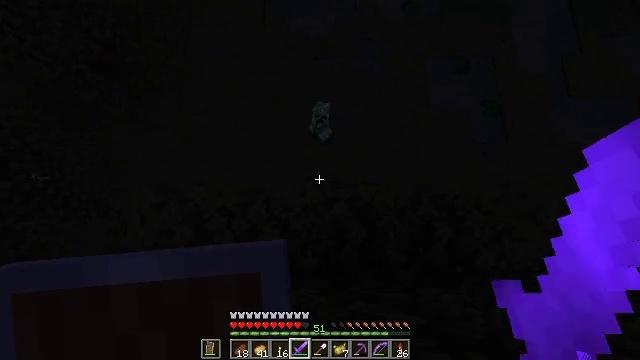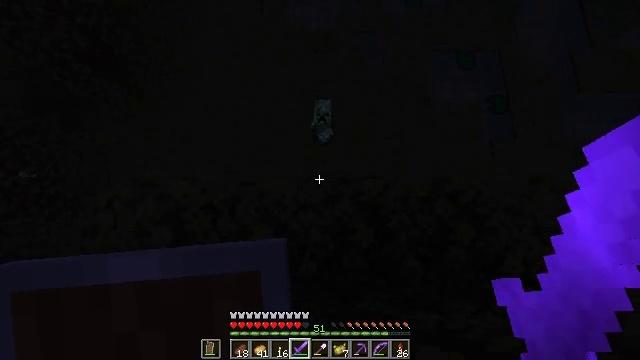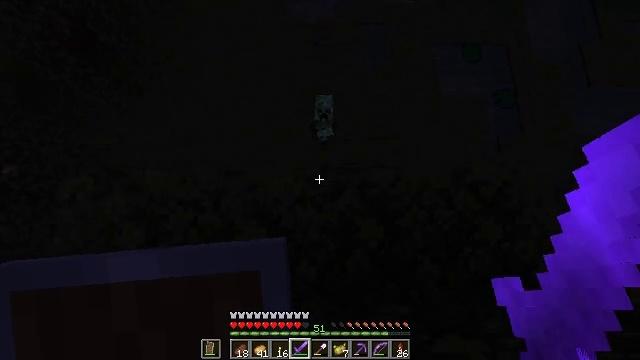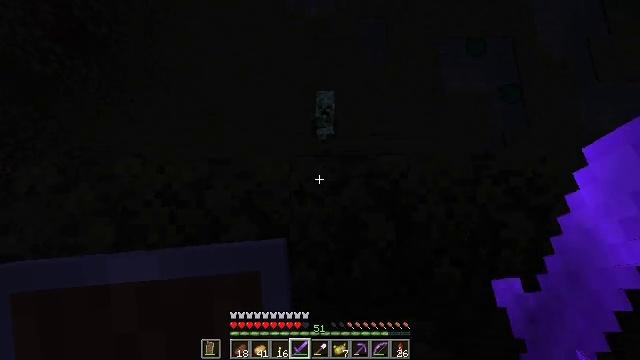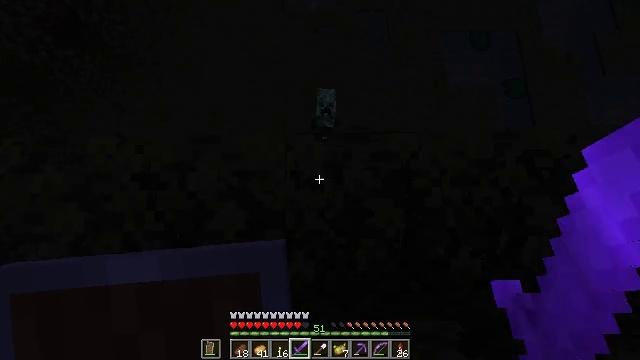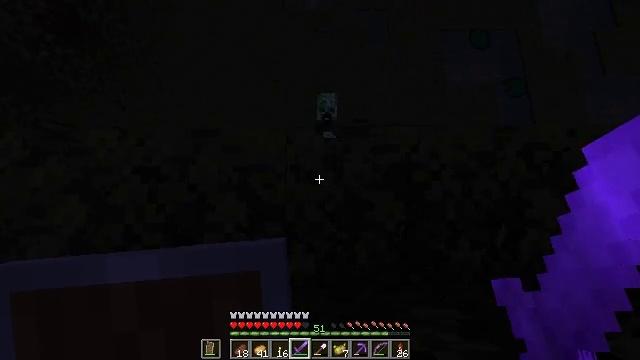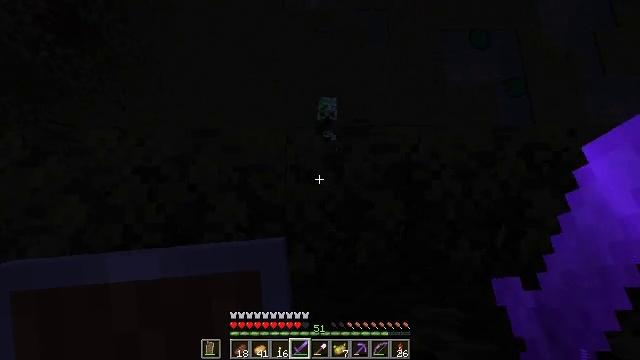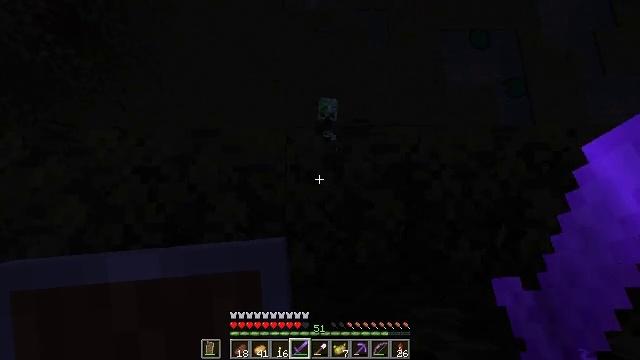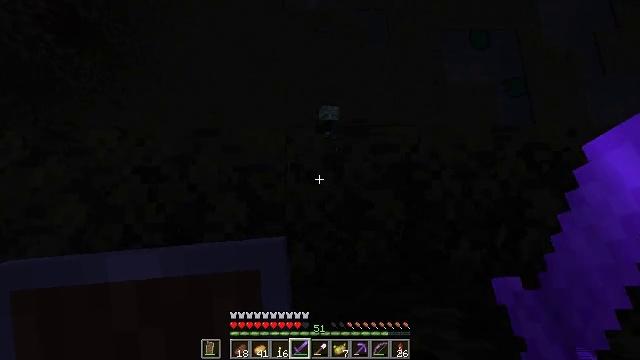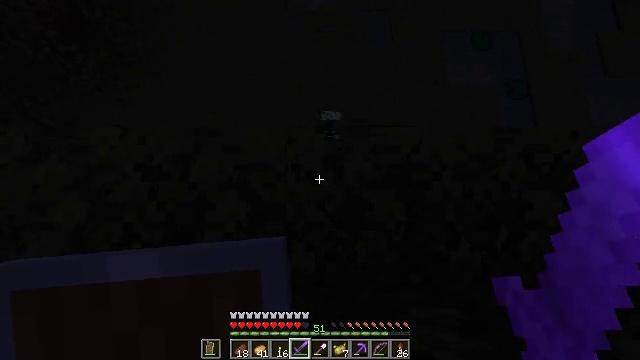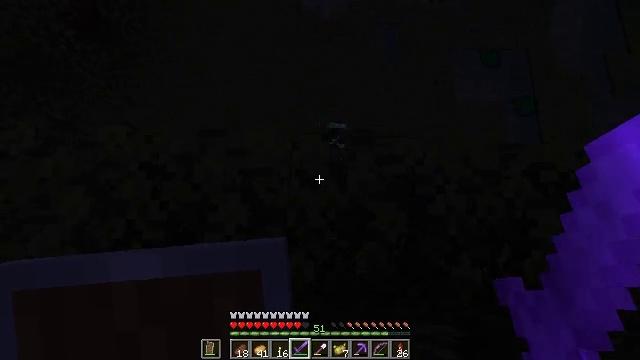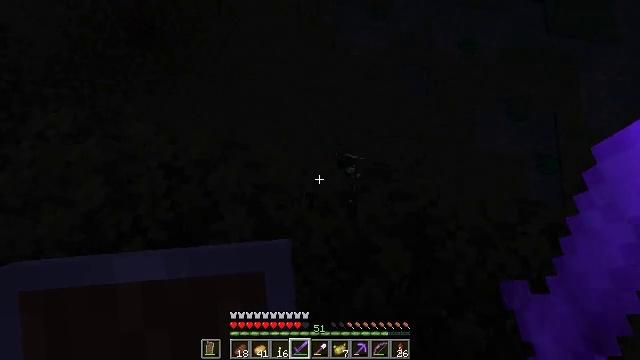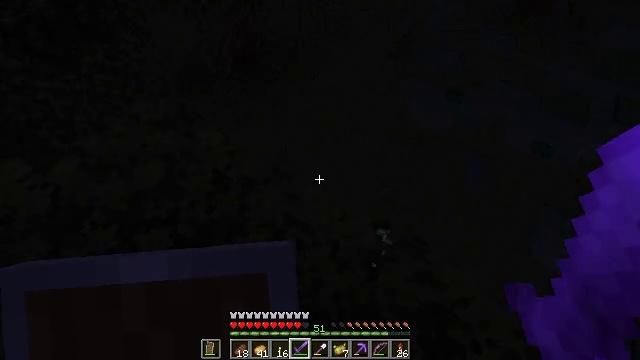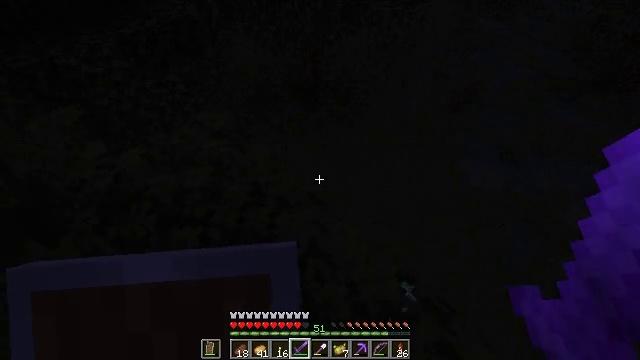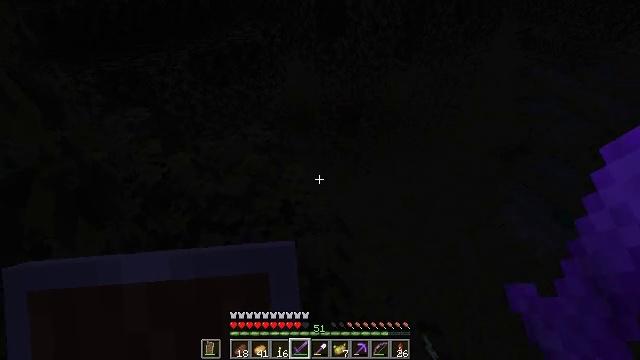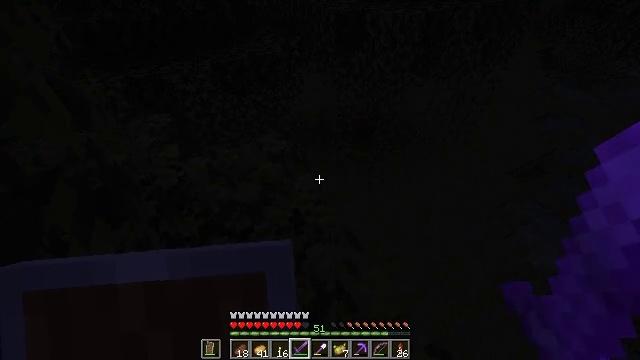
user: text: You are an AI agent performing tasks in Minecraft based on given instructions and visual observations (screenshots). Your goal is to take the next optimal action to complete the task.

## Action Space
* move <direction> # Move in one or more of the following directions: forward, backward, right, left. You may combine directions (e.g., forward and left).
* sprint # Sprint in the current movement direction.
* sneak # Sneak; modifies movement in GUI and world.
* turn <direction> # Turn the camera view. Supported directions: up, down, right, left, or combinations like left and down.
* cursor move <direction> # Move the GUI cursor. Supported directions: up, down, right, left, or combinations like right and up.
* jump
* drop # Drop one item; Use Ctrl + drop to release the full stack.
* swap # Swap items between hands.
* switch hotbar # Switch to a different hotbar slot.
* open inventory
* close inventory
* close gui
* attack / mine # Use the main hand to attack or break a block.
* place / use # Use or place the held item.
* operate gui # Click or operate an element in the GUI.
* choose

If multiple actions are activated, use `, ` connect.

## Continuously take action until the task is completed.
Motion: motion action
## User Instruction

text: Hunt mobs.
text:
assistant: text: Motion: move back
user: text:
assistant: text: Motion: move back
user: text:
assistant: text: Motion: move back
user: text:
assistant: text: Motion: move back
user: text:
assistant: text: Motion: no_op
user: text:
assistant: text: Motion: no_op
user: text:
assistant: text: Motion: no_op
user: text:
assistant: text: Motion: no_op
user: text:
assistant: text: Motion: no_op
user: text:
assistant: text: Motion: turn left and up
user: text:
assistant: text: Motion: turn left and up
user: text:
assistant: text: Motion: turn left and up
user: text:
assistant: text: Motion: turn left and up
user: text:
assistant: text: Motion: turn left and up
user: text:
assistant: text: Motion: turn left and up
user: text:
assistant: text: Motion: no_op
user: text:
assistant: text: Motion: no_op
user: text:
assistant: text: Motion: no_op
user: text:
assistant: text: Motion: no_op
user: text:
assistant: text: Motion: move forward
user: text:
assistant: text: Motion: move forward
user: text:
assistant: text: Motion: move forward
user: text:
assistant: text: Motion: move forward
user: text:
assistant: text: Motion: move forward and move left
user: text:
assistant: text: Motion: move forward and move left
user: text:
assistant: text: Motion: move forward and move left
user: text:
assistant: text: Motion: move left
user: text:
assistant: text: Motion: no_op
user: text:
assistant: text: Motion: no_op
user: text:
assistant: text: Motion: no_op